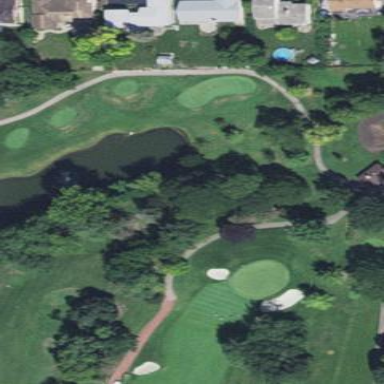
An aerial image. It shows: Scenic view of water hazard on golf course. The natural water feature adds beauty to the landscape.